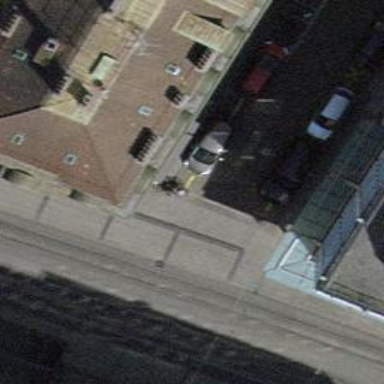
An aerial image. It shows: Bollard barrier.